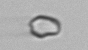
Label: detritus_transparent